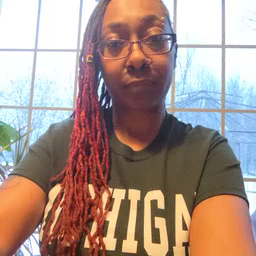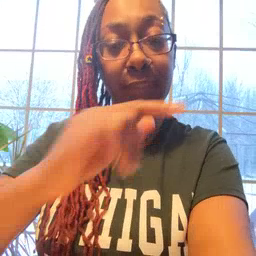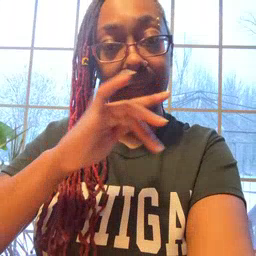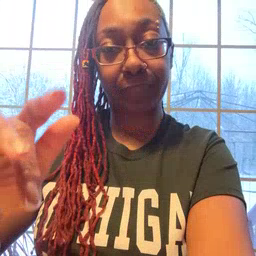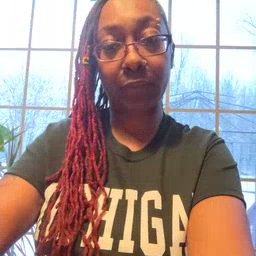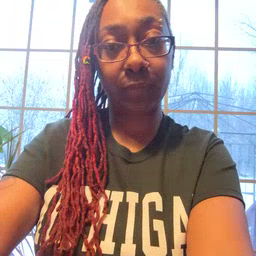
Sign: empty